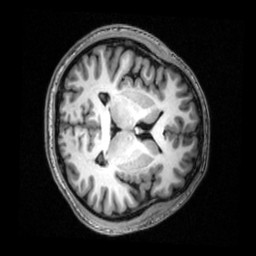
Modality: T1w
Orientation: axial
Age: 23
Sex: male
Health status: healthy
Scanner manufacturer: siemens
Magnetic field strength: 3 T
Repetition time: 2.53 s
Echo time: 0.00339 s